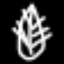
Label: leaf